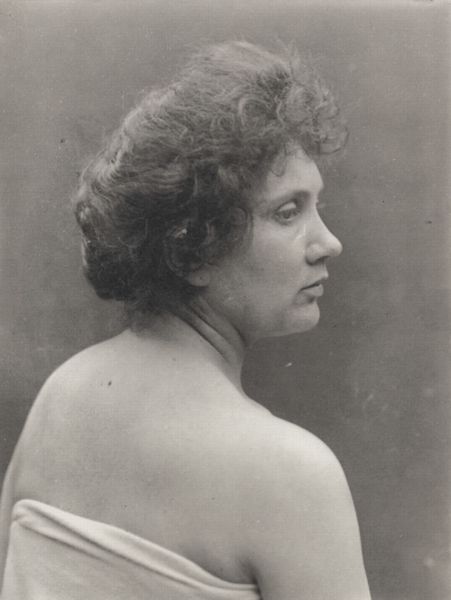
Titel: Porträtaufnahme von Jeanne
Künstler: Francois Emile Zola
Schlagwörter: akt, kopf, nackt, schatten, weiß, zola, frau, frisur, grau, haar, hintergrund, kleid, licht, mund, nase, ohr, profil, rücken, schwarz, stirn, blick, dame, tuch, jung, wand, arm, augen, falten, gesicht, hals, portrait, porträt, auge, haare, stoff, augenbrauen, kinn, lippen, locken, schulter, schultern, traurig, dutt, rückenansicht, nacken, sepia, ernst, atelier, handtuch, melancholisch, hochgesteckt, wange, wimpern, foto, fotografie, photographie, schulterfrei, hinten, rückenakt, schwarzweiss, seite, gesciht, photo, von hinten, kraus, kraushaar, mudn, dreiviertelporträt, verdeckt, fotographie, aufnahme, rückendekolleté, mittleres alter, muttermal, haaar, schulterblick, daguerreotypie, jeanne zola, emile zola, schulterpartie, se, 19.jh, trauriger blick, 18.jh, nackenfalten, gebundene haare, #profil